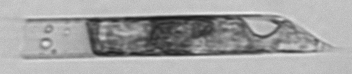
Label: Rhizosolenia